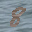
Label: 8